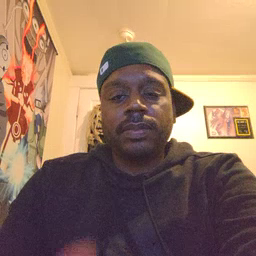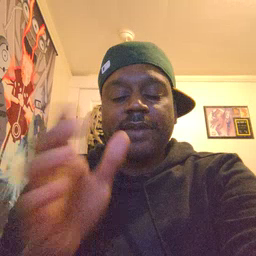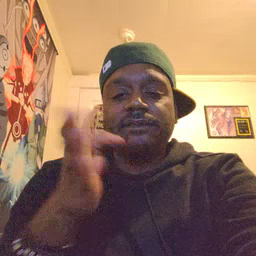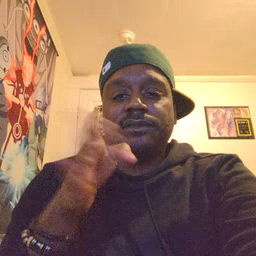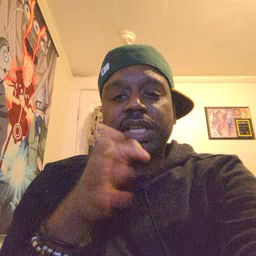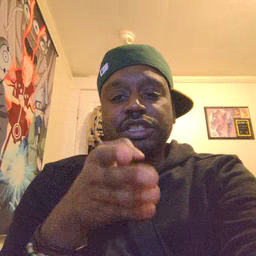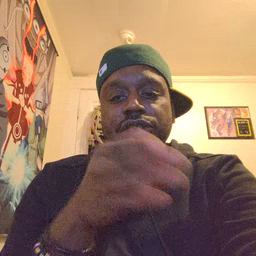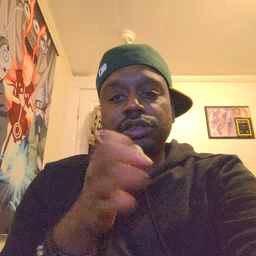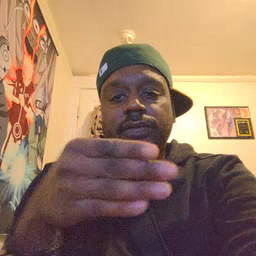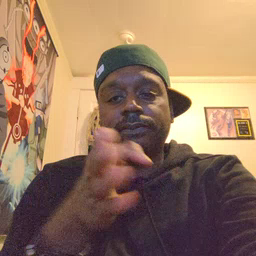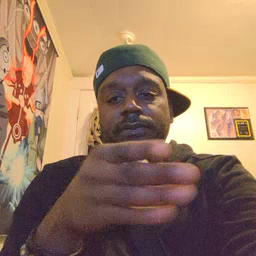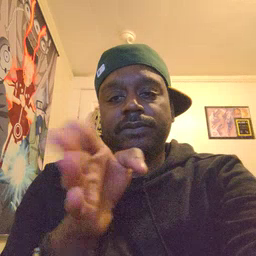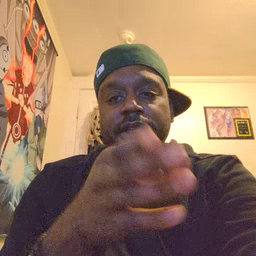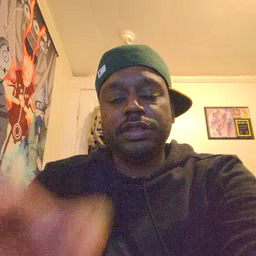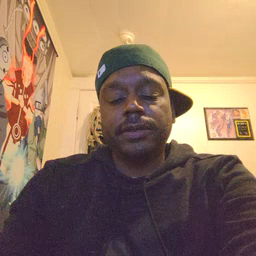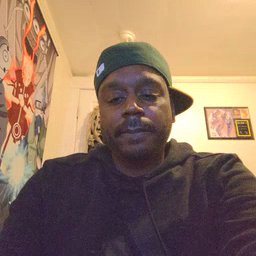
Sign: fish